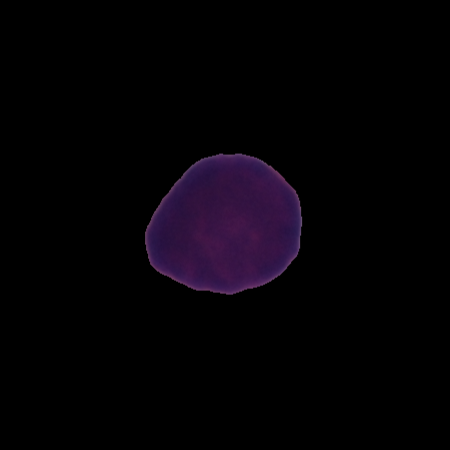
Label: healthy